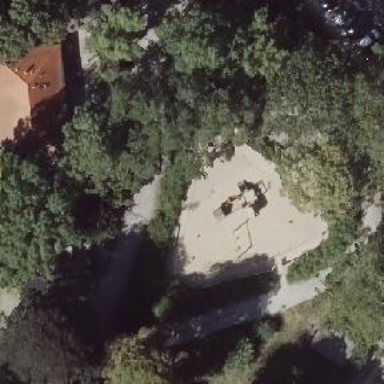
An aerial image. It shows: Swingy playground.